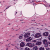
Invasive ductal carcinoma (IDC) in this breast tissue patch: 0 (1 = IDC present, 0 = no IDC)